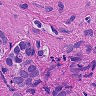
Metastatic tissue present: yes